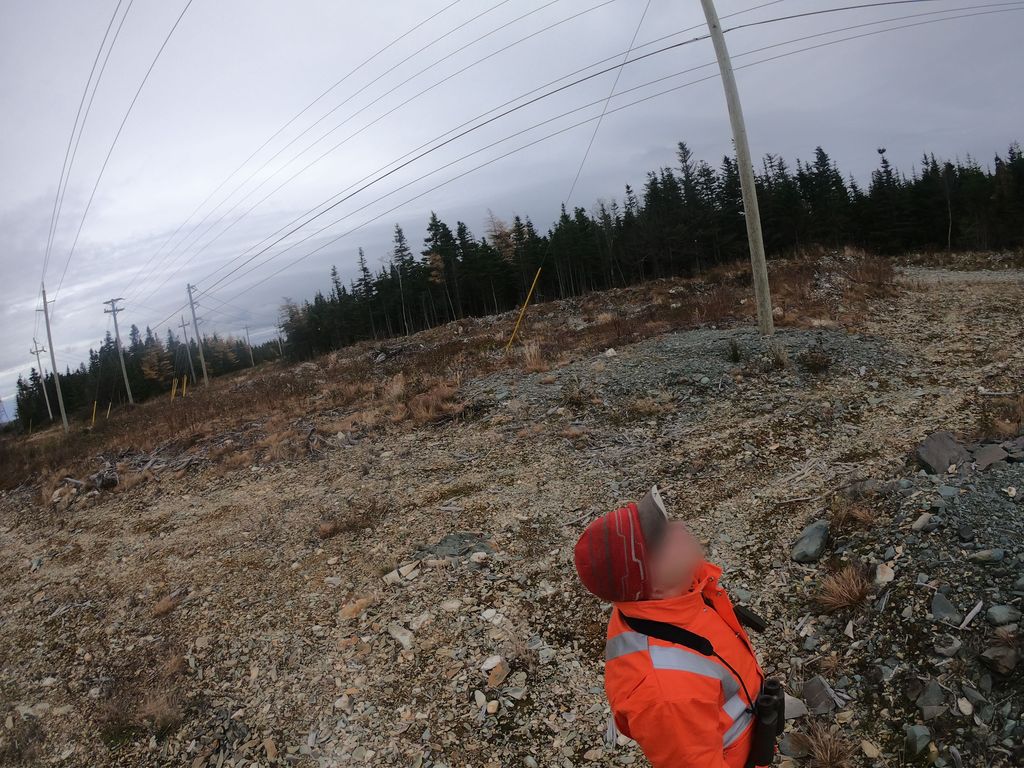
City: st_johns